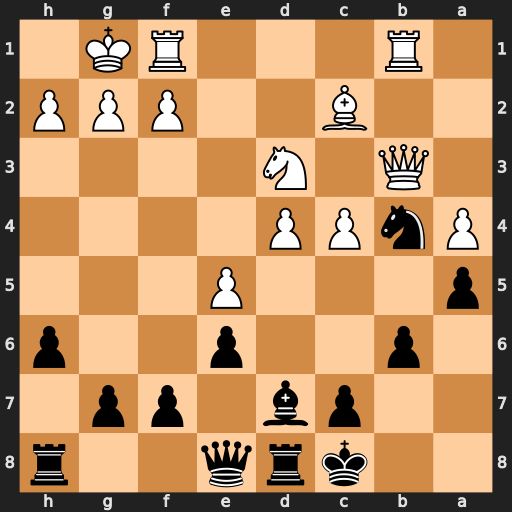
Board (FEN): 2krq2r/2pb1pp1/1p2p2p/p3P3/PnPP4/1Q1N4/2B2PPP/1R3RK1
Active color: b
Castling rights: -
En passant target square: -
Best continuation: Bxa4 Qxa4 Qxa4 Bxa4 Nxd3